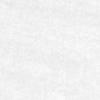
Label: no_change